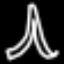
Label: The Eiffel Tower